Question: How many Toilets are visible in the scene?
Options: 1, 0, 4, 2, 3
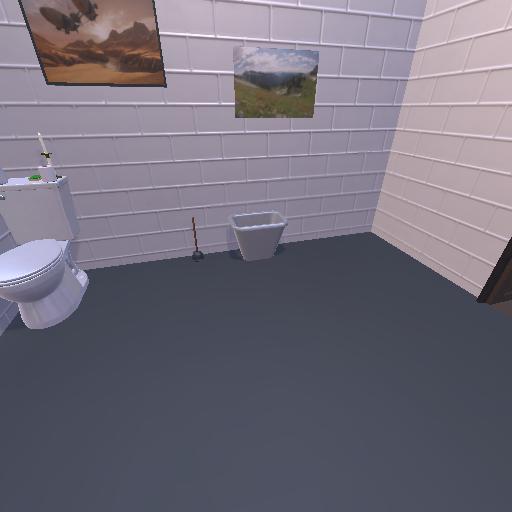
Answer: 1